Question: I have a template that I am modifying to my liking. It is a container (blue) with no margin or padding, and inside a loop in which shows the products (red). I want to show 2 products per line, with a width of 49% and a space or margin of 2% so that everything is 100% wide (49 + 2 + 49 = 100). The problem is that if I add margin it is not aligned. What forms are there to do this?
UPDATE:
The container (blue) is inside another container that is float. Not only do I have 2 products (red), it is a dump of 20 products per page.
I want the products on the left side of the container (product1, product3, product5 ...) to be aligned to the left of the div.container. The products on the right side (product2, product4, product6 ...) are aligned to the right of the div.container and between them there is a margin or space.

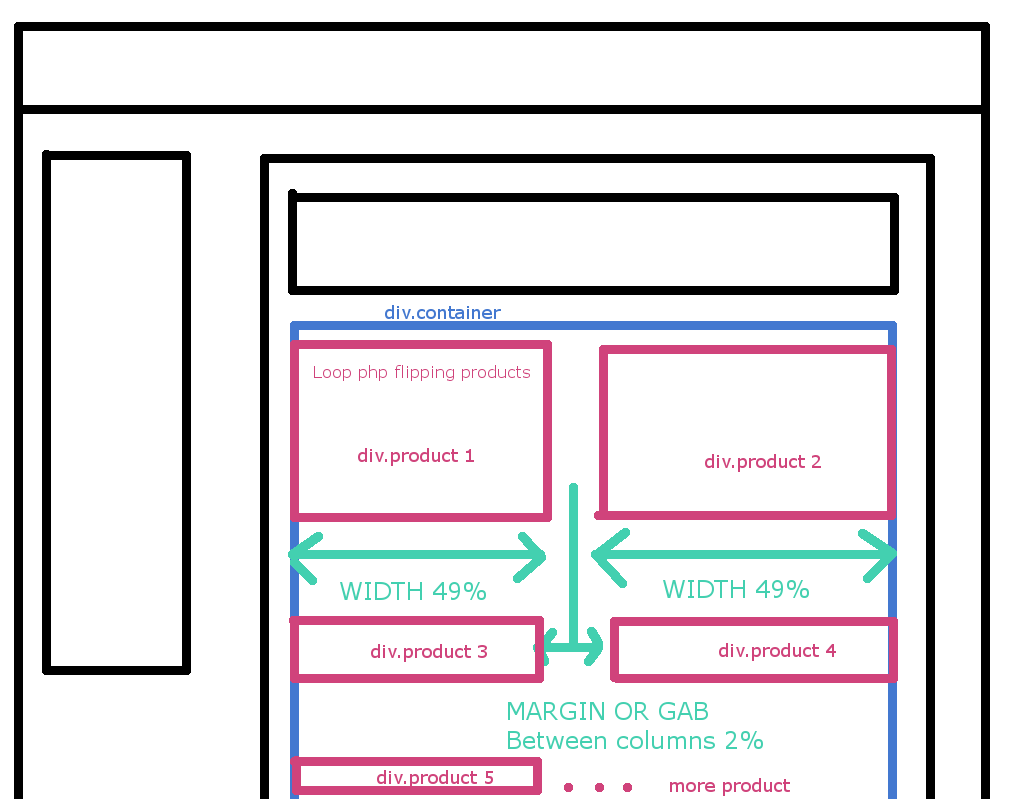
Answer: Simply take advantage of the <URL>!
'''
.wrapper {
padding: 1rem;
background: teal;
width: 480px;
}
.main-element {
margin-bottom: .7rem;
width: 100%;
height: 100px;
background: white;
}
.element-container {
display: flex;
justify-content: space-between;
}
.element {
width: 49%;
height: 220px;
background: tomato;
}
'''
'''
<div class="wrapper">
<div class="main-element"></div>
<div class="element-container">
<div class="element"></div>
<div class="element"></div>
</div>
</div>
'''